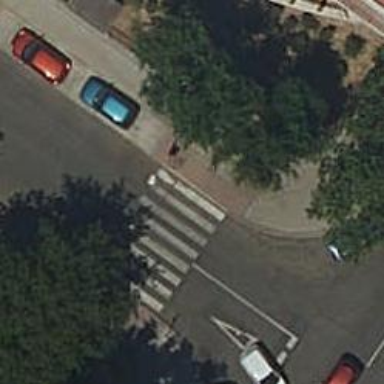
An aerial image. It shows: Zebra crossing on the road.